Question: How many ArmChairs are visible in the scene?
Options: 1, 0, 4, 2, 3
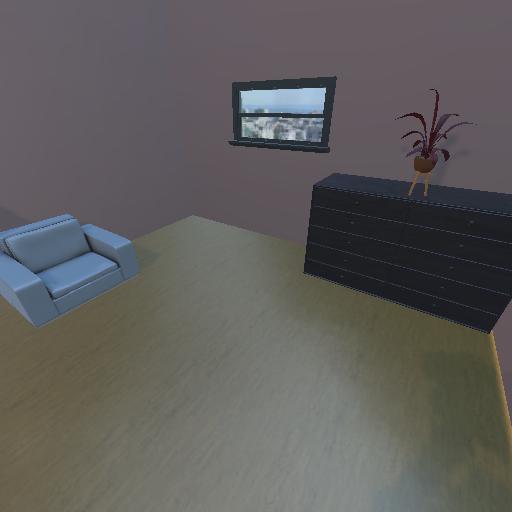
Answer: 1